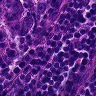
Metastatic tissue present: yes